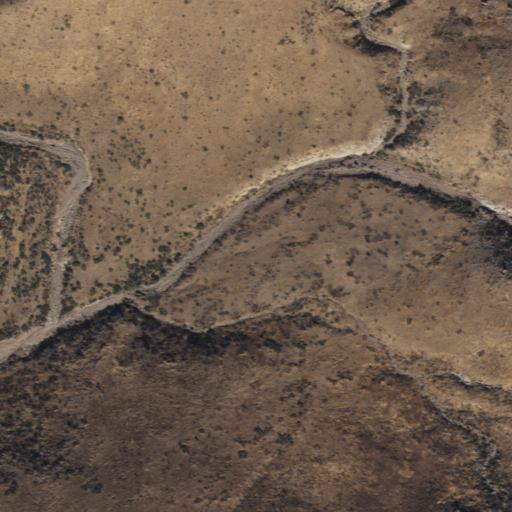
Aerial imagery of depression(s) in Arizona named Bolix Hollow containing grassland and shrub